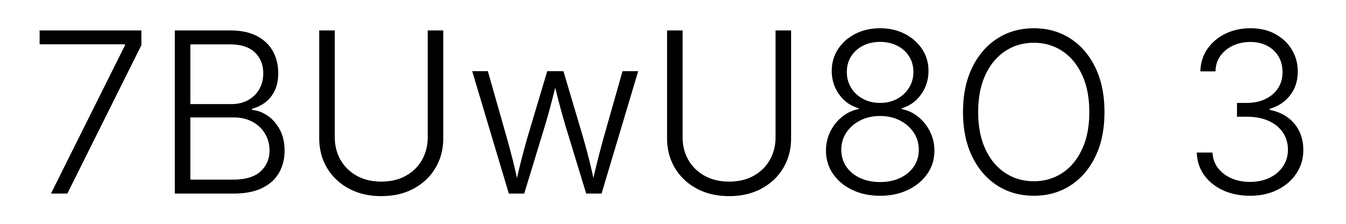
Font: Inter_Light